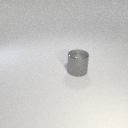
large gray metal cylinder